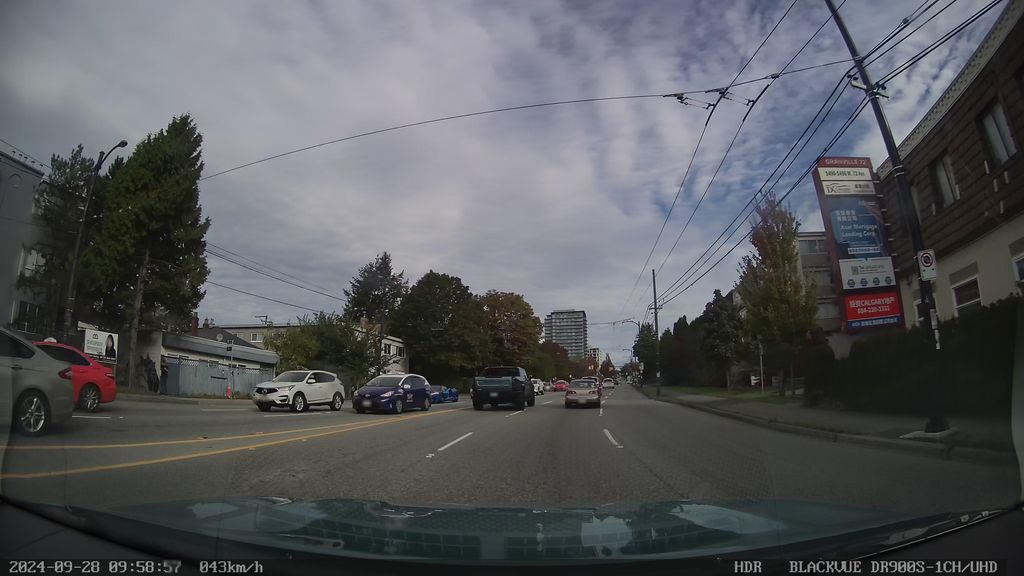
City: vancouver